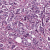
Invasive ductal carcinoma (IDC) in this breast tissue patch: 1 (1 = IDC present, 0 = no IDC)